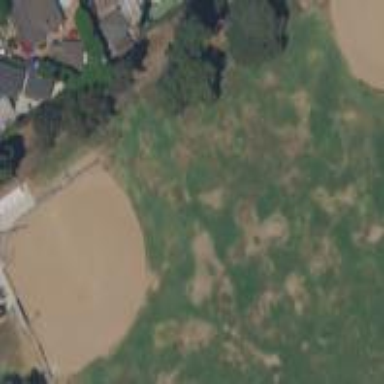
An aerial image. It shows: Baseball pitch for leisure land activities.